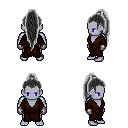
a pixel art fantasy rpg character, male body template, dark elf, purple skin, brown robe, magenta pants, gray extra-long topknot hairstyle, metal gloves, four views (front, back, left, right), 2x2 character sprite sheet, small pixel art, hard edges, no anti-aliasing